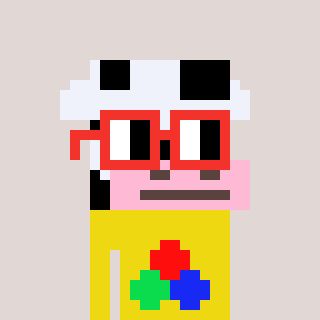
a pixel art character with square red glasses, a cow-shaped head and a yellow-colored body on a warm background